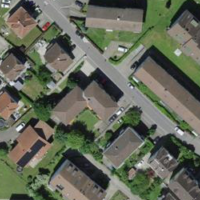
EUNIS habitat code: 54
Species observed at this site:
Cardamine heptaphylla